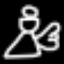
Label: angel